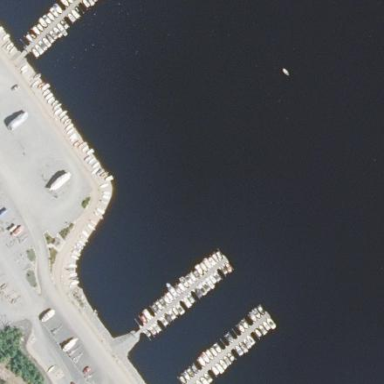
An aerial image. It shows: Marina area for leisure land.